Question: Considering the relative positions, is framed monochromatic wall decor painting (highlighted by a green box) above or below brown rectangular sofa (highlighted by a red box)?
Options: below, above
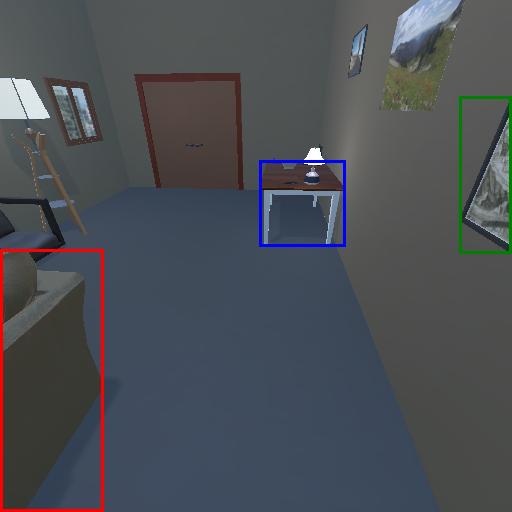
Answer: below